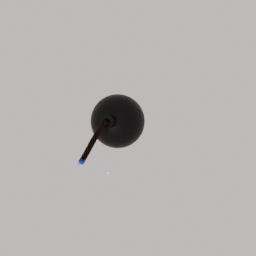
Label: tools